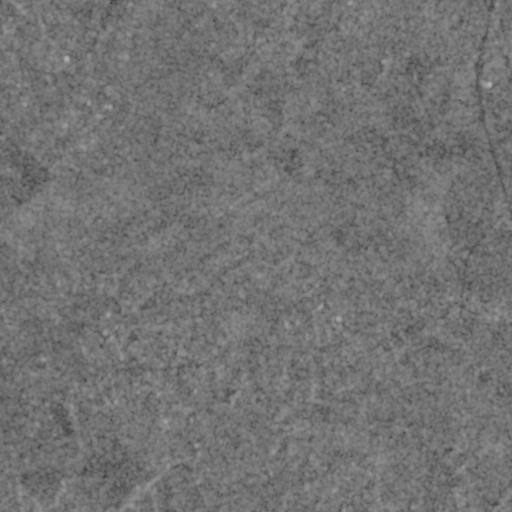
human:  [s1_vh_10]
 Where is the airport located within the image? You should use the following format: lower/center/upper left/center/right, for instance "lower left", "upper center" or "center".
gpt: The airport is located in the lower left of the image.
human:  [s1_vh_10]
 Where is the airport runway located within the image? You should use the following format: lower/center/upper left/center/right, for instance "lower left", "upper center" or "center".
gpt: The airport runway is located in the lower left of the image.
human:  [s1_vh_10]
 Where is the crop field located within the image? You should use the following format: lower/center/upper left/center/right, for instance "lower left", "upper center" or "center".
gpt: The crop field is located in the upper right of the image.
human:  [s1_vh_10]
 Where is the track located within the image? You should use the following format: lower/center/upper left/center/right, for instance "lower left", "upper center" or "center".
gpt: There is no track in the image.

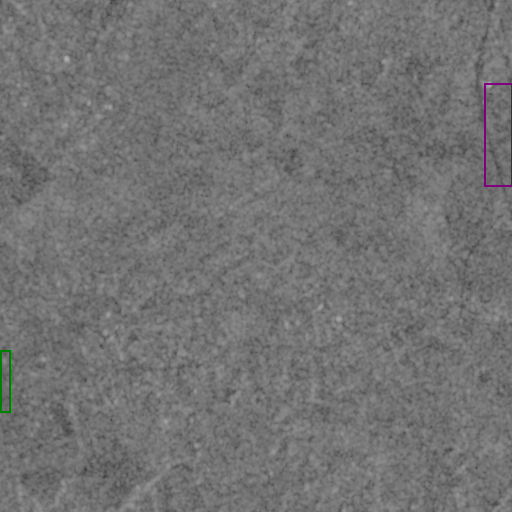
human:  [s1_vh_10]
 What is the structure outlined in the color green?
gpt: The structure outlined in green is an airport.
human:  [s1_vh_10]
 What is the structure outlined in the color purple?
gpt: The structure outlined in purple is a crop field.
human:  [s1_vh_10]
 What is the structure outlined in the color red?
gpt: There is no red outline.